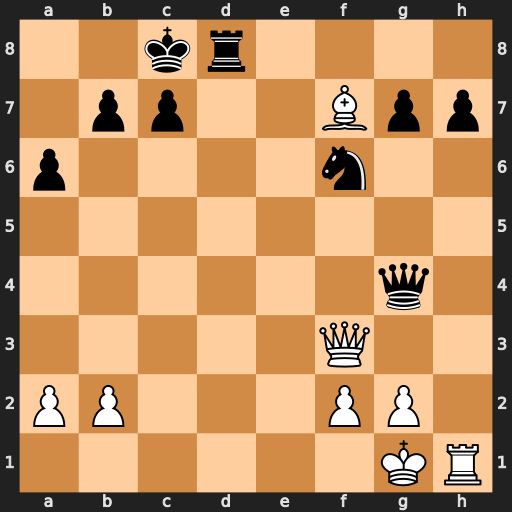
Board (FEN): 2kr4/1pp2Bpp/p4n2/8/6q1/5Q2/PP3PP1/6KR
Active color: w
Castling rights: -
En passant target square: -
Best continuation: Qxg4+ Nxg4 Be6+ Kb8 Bxg4